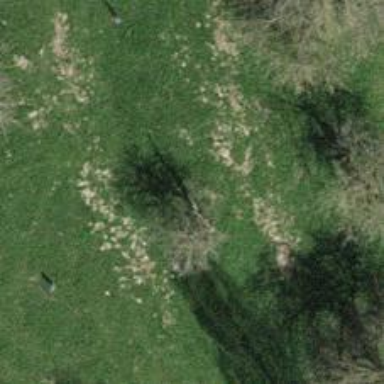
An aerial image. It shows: Beautiful tree in nature.